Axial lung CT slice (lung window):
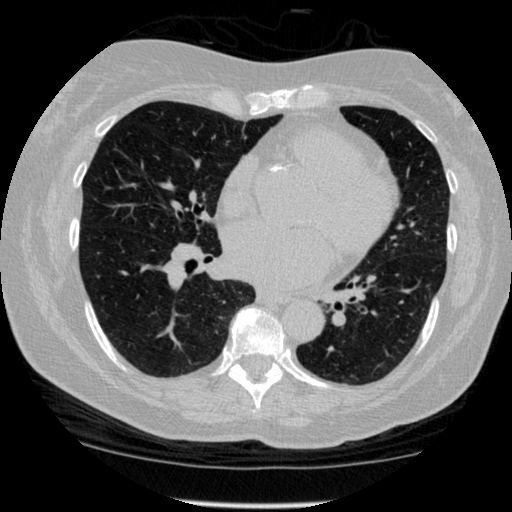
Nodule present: no